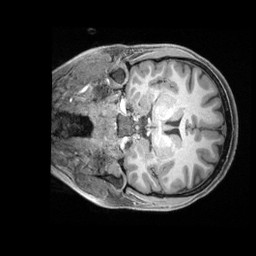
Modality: T1w
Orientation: coronal
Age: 26
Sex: female
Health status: healthy
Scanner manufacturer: siemens
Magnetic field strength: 3 T
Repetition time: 2.4 s
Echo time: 0.00228 s